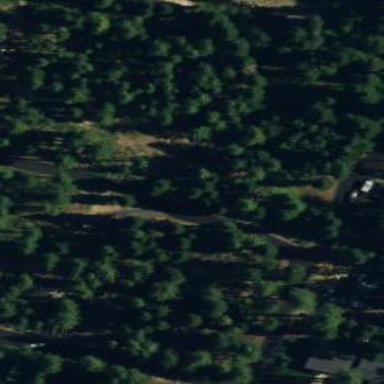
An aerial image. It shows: Woodland with evergreen needle-leaved trees.